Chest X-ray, PA view. Patient: 55 years old, sex F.
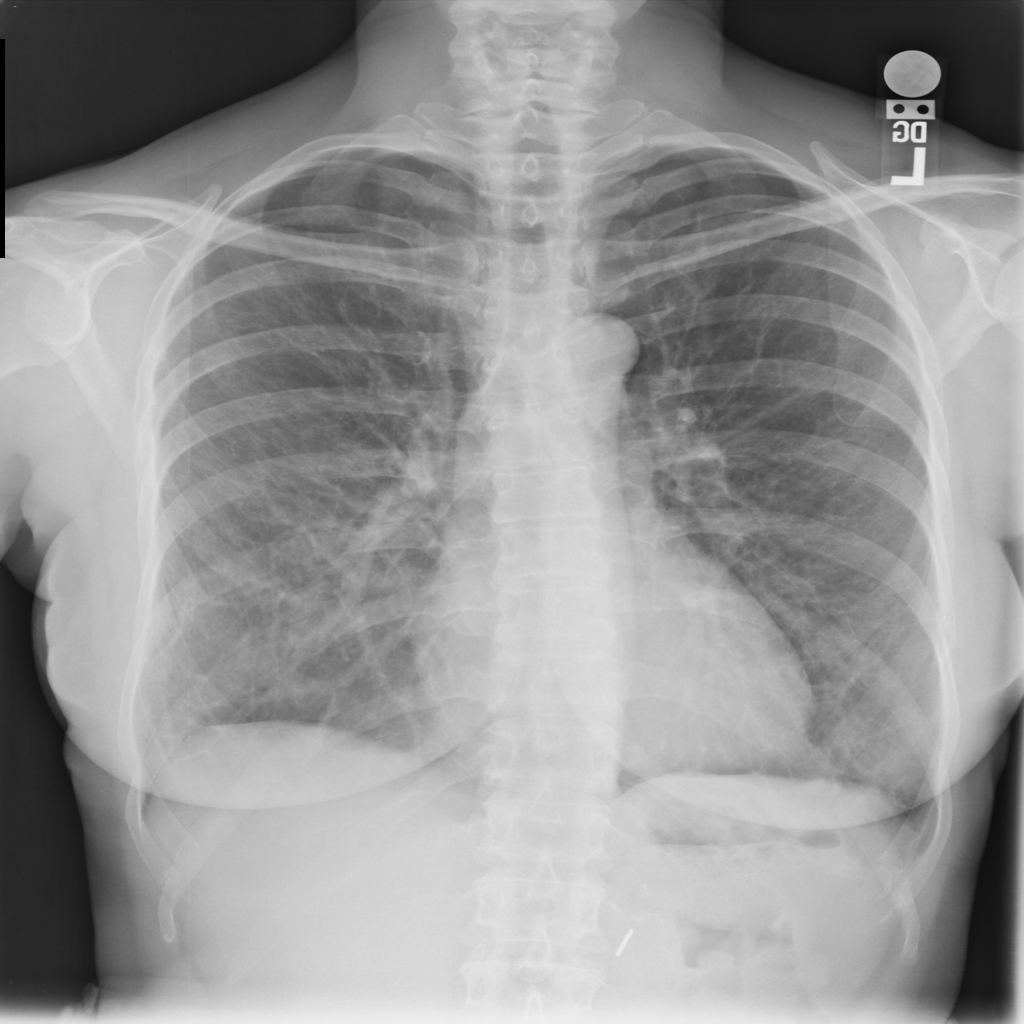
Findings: No Finding